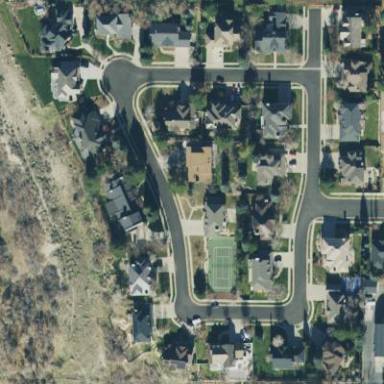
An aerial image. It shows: Neighborhood.